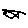
Label: fish